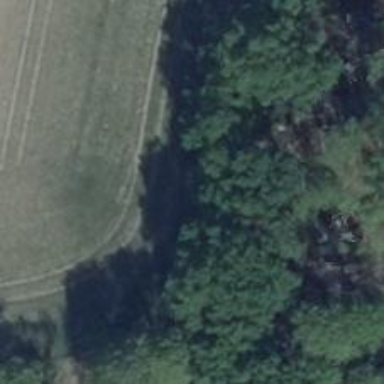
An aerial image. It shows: Hunting stand.